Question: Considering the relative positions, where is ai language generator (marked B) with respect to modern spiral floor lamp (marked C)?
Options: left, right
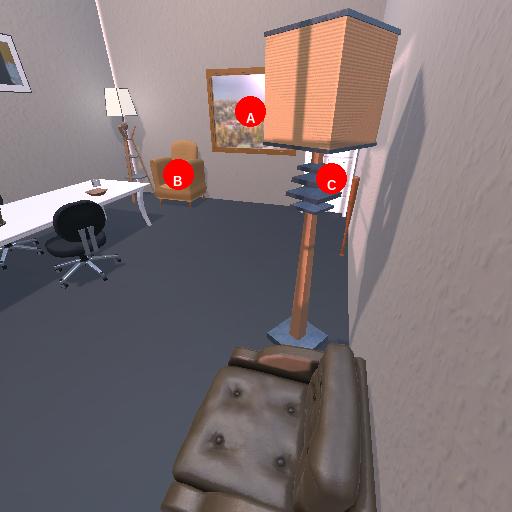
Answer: left